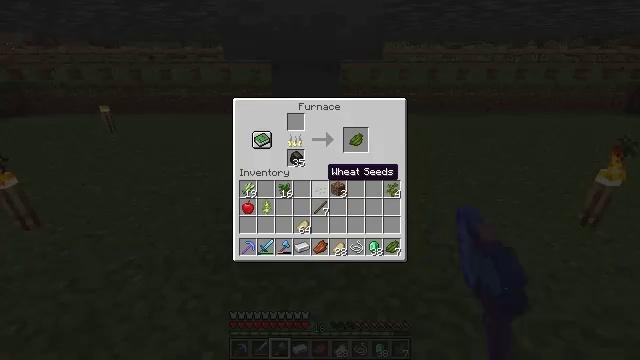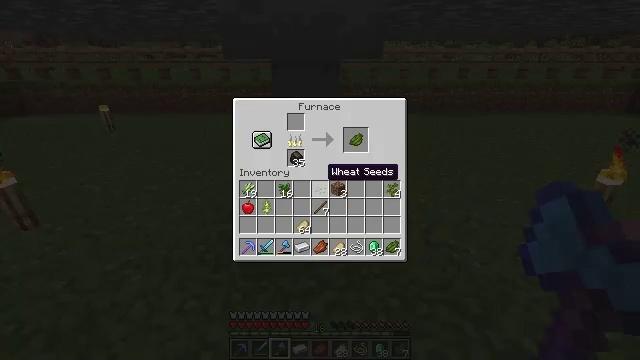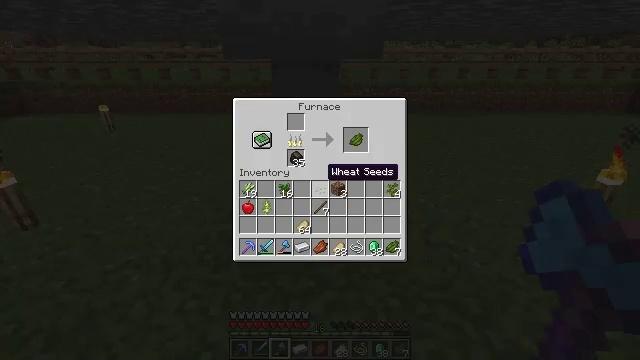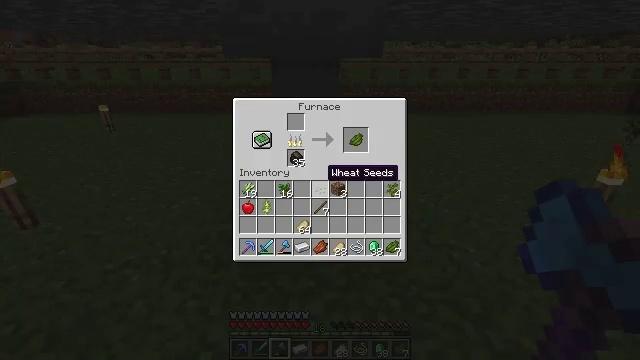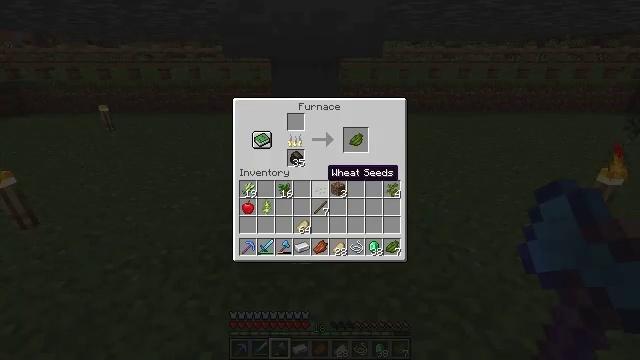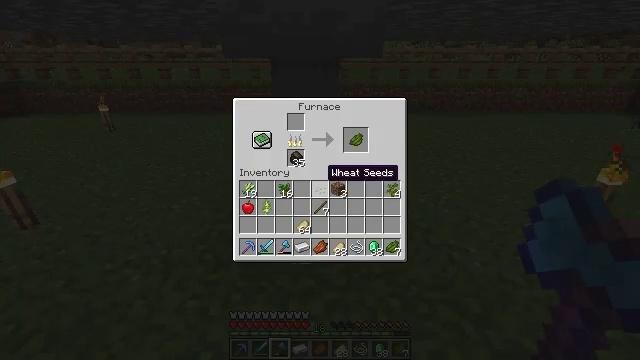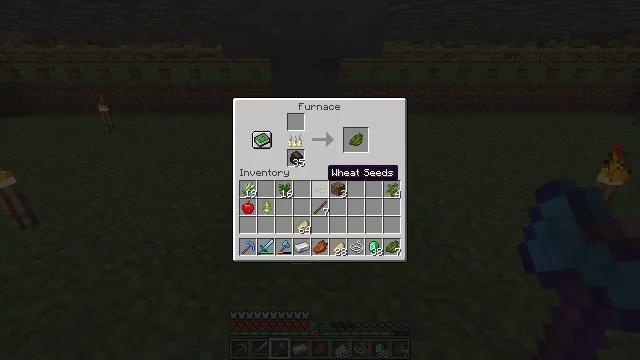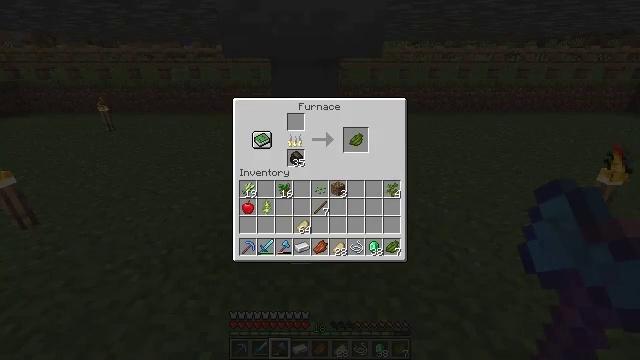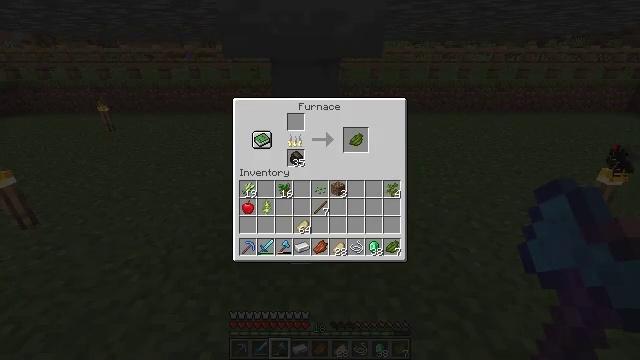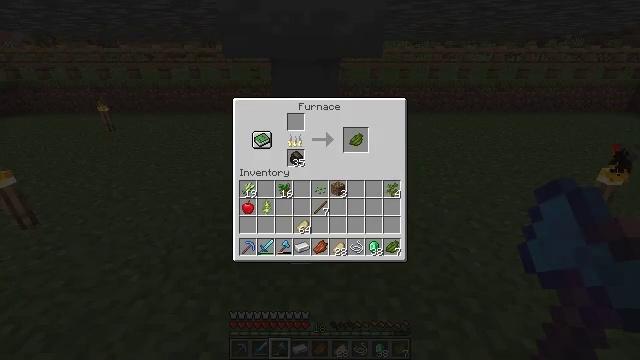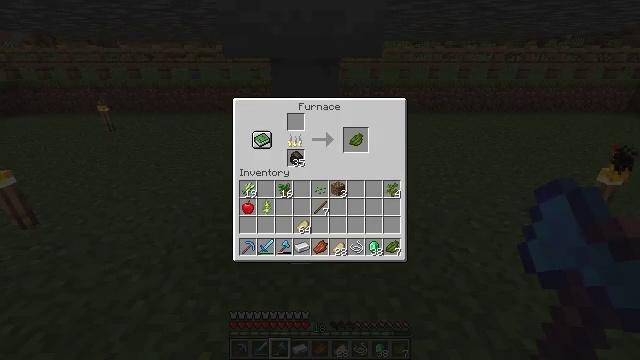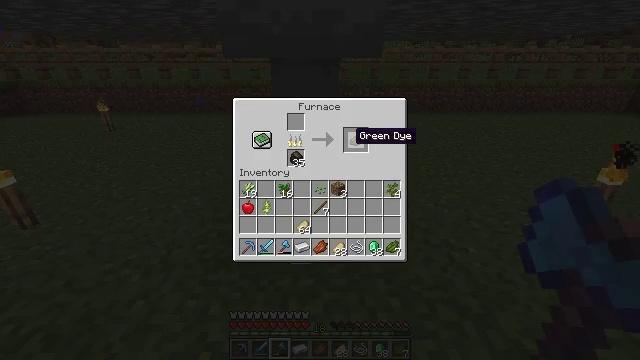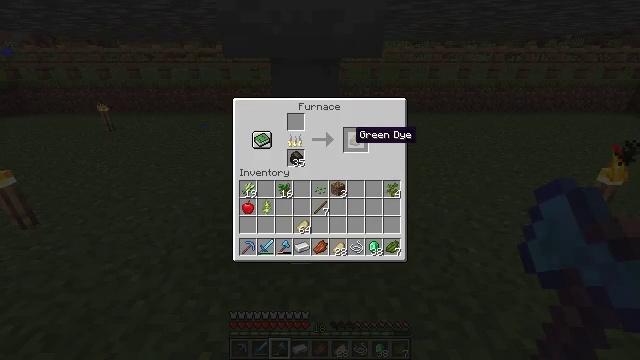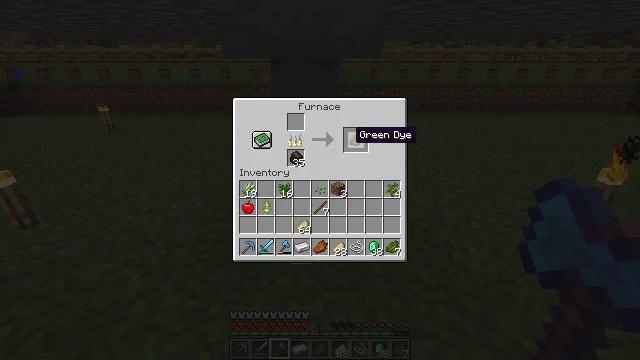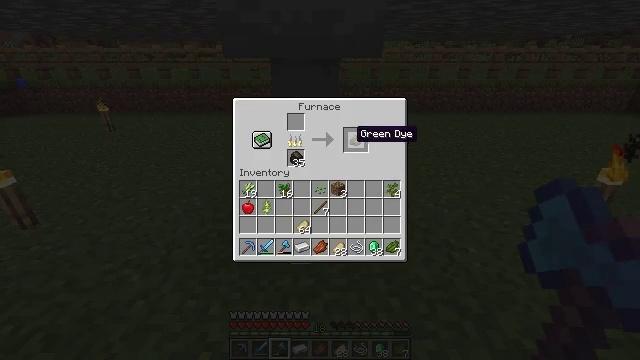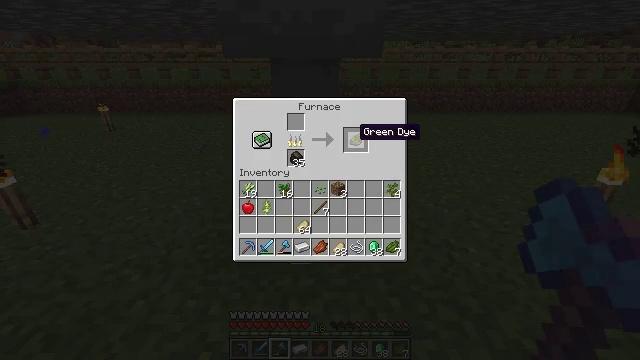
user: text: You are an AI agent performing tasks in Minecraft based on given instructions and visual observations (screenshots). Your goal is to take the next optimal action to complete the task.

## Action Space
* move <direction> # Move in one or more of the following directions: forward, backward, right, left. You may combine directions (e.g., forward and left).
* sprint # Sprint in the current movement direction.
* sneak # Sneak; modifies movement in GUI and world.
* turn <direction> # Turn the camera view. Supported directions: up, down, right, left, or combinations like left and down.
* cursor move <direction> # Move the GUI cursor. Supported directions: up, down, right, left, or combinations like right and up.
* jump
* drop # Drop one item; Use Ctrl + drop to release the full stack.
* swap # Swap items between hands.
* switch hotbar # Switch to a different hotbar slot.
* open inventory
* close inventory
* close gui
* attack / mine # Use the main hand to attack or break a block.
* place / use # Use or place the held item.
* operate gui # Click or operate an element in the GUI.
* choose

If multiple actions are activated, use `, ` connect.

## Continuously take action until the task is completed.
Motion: motion action
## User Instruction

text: Interact with the furnace to obtain green dye.
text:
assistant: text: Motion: no_op
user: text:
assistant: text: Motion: no_op
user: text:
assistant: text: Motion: no_op
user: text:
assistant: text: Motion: no_op
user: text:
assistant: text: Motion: no_op
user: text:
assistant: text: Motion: no_op
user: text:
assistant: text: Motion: sneak
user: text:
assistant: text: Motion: sneak, cursor move right and up
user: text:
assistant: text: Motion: sneak, cursor move right and up
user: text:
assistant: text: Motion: sneak
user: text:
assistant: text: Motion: sneak
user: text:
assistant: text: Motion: sneak
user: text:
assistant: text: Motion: sneak
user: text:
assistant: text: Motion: sneak
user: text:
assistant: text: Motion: sneak
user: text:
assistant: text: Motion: sneak
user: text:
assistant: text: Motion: sneak
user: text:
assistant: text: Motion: sneak, operate gui
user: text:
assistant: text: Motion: sneak, operate gui
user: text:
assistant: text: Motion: sneak
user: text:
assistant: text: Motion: sneak
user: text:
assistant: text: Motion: sneak
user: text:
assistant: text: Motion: sneak